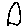
Label: triangle